Interaction volume radius: 5 \u00c5
Interaction volume height: 20 \u00c5
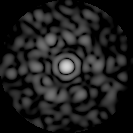
Disorder parameter: 0.8246